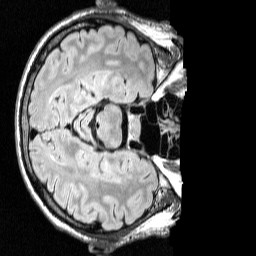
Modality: FLAIR
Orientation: axial
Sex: male
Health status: ill
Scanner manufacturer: siemens
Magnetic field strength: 3 T
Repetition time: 7 s
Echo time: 0.372 s